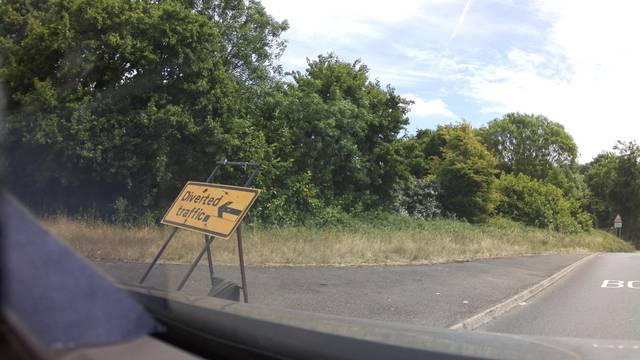
Region: United Kingdom
Coordinates: 51.297, 0.5147